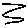
Label: zigzag